Interaction volume radius: 10 \u00c5
Interaction volume height: 20 \u00c5
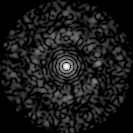
Disorder parameter: 0.7959